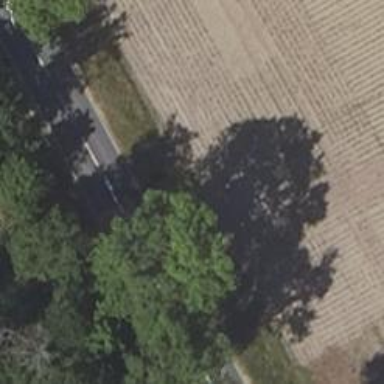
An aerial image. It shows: Row of deciduous broadleaved trees.